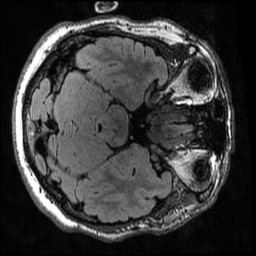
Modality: T2w
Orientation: axial
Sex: male
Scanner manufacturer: ge
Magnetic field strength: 3 T
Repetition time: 6 s
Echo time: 0.1279 s